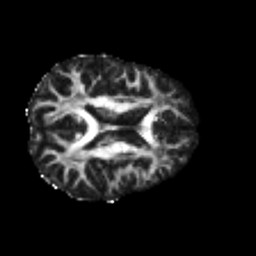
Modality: FA
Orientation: axial
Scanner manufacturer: philips
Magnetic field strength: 3 T
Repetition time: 8.6 s
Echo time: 0.127 s